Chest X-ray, AP view. Patient: 58 years old, sex M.
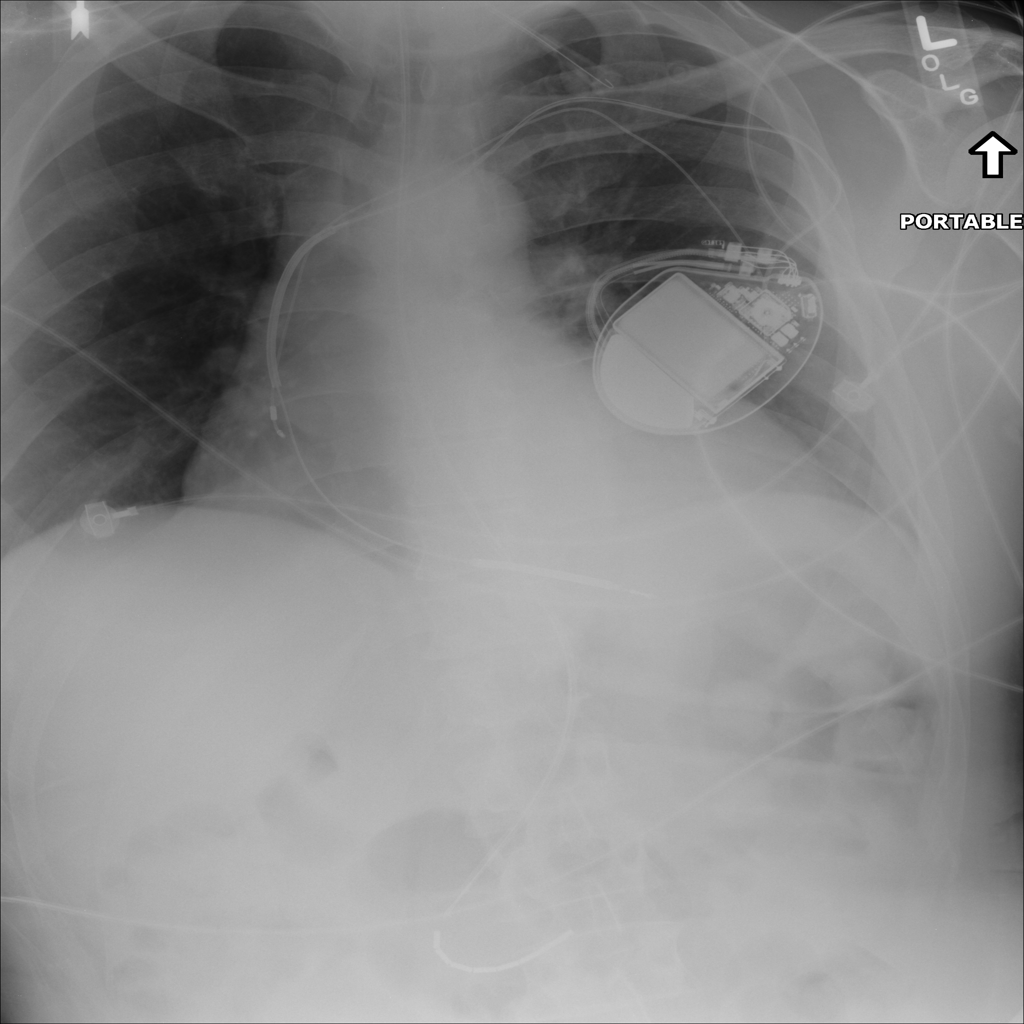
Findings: No Finding